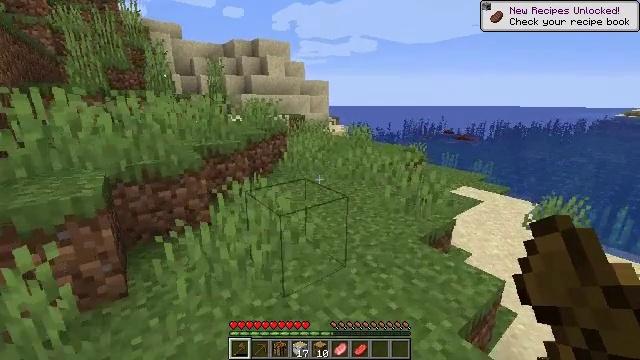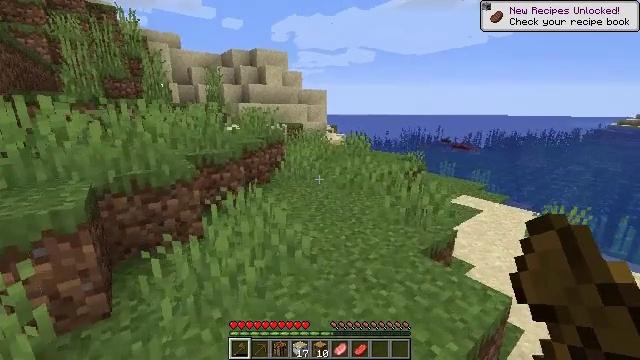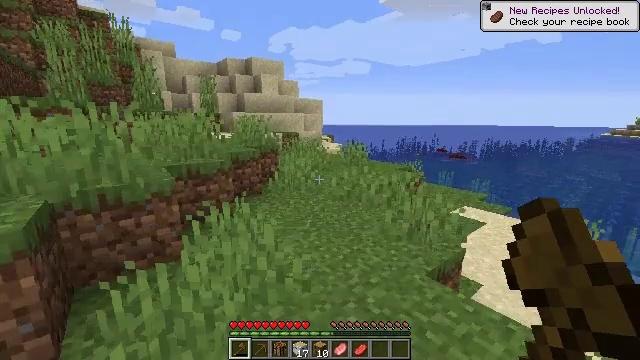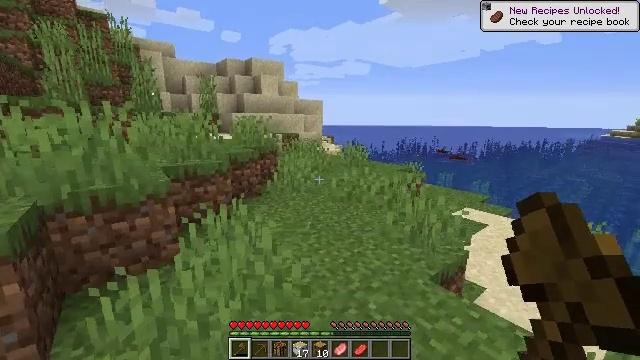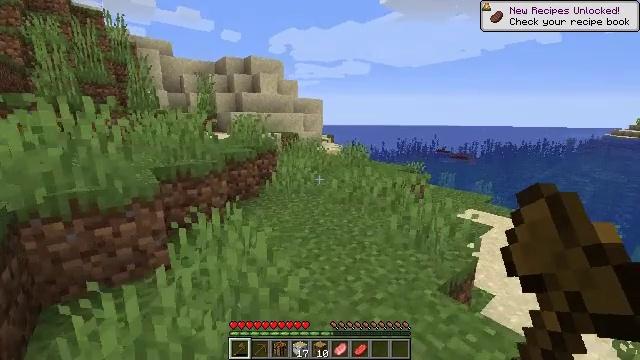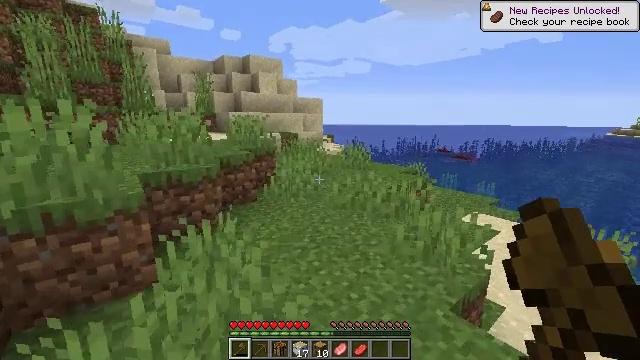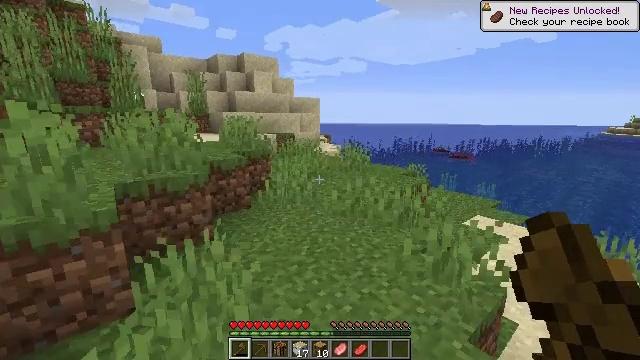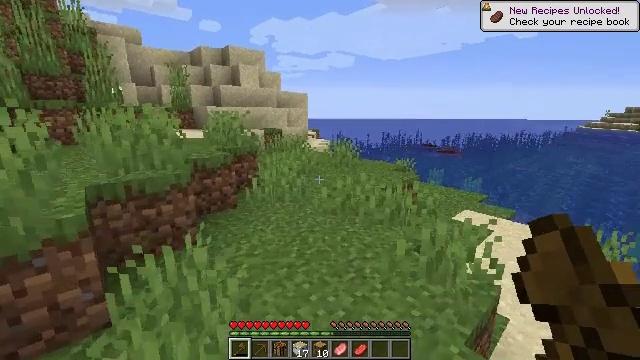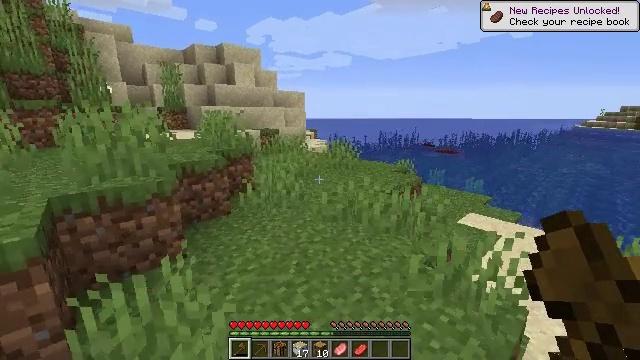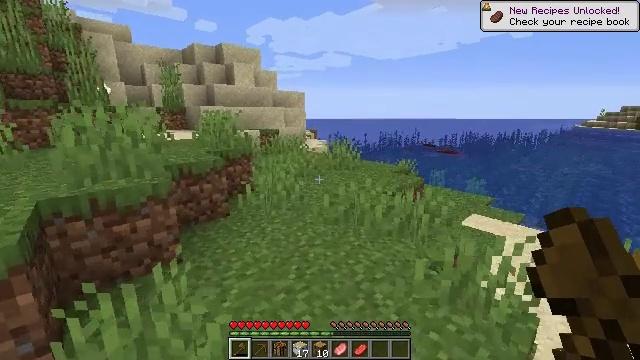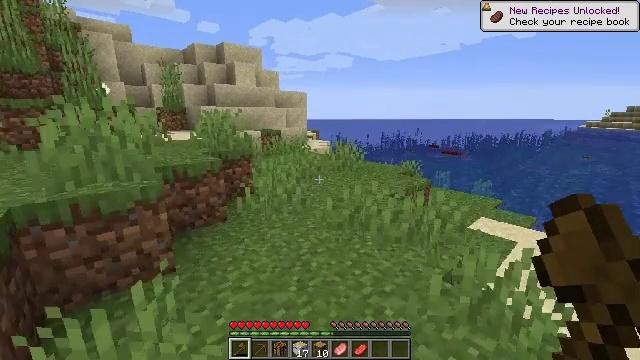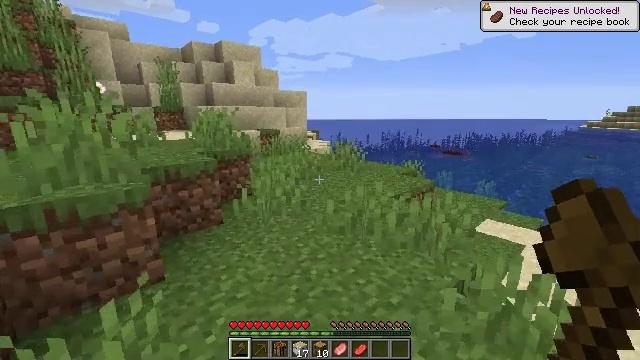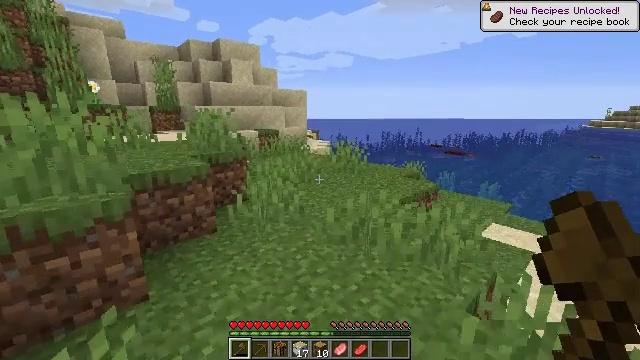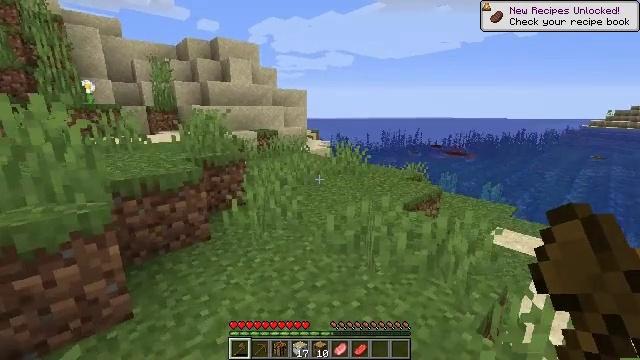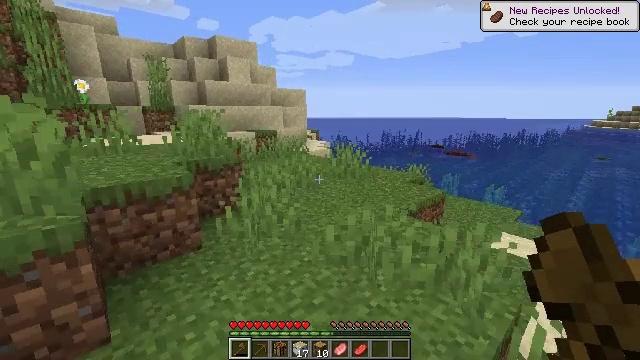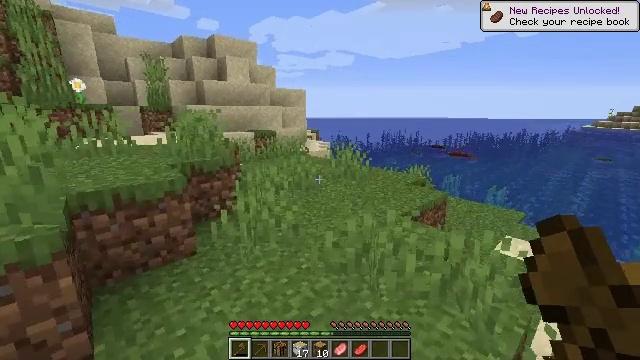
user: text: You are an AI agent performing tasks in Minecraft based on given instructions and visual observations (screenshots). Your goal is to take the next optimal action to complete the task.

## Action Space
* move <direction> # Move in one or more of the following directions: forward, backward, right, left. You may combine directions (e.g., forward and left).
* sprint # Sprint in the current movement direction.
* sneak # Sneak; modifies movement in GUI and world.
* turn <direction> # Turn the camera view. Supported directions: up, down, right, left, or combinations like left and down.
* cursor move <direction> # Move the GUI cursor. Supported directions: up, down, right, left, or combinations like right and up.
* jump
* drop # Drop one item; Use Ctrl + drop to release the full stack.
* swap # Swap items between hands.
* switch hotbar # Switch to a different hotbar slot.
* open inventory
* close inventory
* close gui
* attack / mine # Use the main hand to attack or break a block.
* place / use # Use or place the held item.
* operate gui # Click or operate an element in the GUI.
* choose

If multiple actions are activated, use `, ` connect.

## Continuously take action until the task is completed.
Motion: motion action
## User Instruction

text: Kill mobs.
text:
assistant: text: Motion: move forward, turn up
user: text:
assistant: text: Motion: move forward, turn up
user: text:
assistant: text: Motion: move forward
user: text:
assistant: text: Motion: move forward
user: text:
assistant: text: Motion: move forward
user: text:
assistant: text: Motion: move forward
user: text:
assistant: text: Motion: move forward, turn right and down
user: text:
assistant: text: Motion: move forward
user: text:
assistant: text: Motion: move forward
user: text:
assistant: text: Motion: move forward
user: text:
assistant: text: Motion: move forward
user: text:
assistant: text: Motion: move forward
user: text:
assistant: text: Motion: move forward
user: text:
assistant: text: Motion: move forward
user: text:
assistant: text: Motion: move forward
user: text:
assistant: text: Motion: move forward
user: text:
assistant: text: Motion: move forward
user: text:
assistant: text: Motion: move forward
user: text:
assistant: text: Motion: move forward
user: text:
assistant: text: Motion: move forward
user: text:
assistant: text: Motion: move forward and move left
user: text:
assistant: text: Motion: move forward and move left, turn left and up
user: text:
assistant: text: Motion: move forward and move left, turn left and up
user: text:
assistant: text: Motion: move forward and move left, turn left
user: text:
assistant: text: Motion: move forward and move left
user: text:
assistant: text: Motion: move forward and move left
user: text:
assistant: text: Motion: move forward and move left
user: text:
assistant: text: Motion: move forward and move left, jump
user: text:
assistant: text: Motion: move forward and move left, jump
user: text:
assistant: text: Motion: move forward and move left, jump